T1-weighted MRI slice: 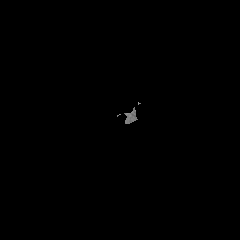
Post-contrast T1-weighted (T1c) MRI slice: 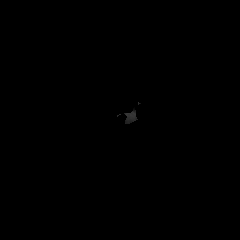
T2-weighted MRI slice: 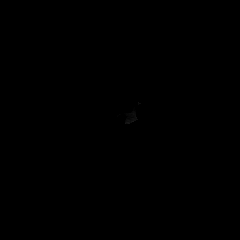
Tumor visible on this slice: no